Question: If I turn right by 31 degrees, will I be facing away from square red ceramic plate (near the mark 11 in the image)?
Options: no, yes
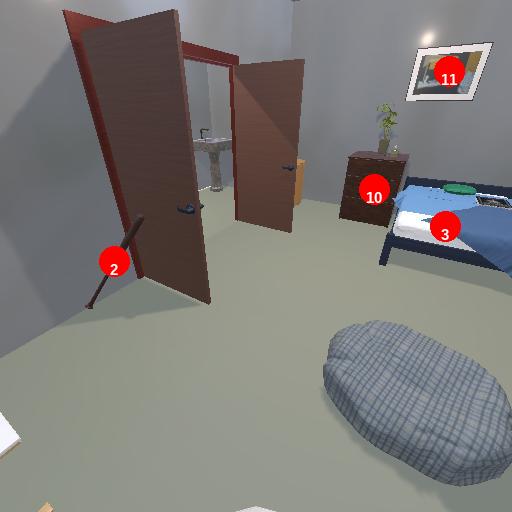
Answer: no